Question: I would like to have more than a single 'UIBarButtonItem' on the right side of my 'UINavigationBar'. How can I achieve this?
An example of what I am trying are shown below - you can notice that the top right has more than one button.

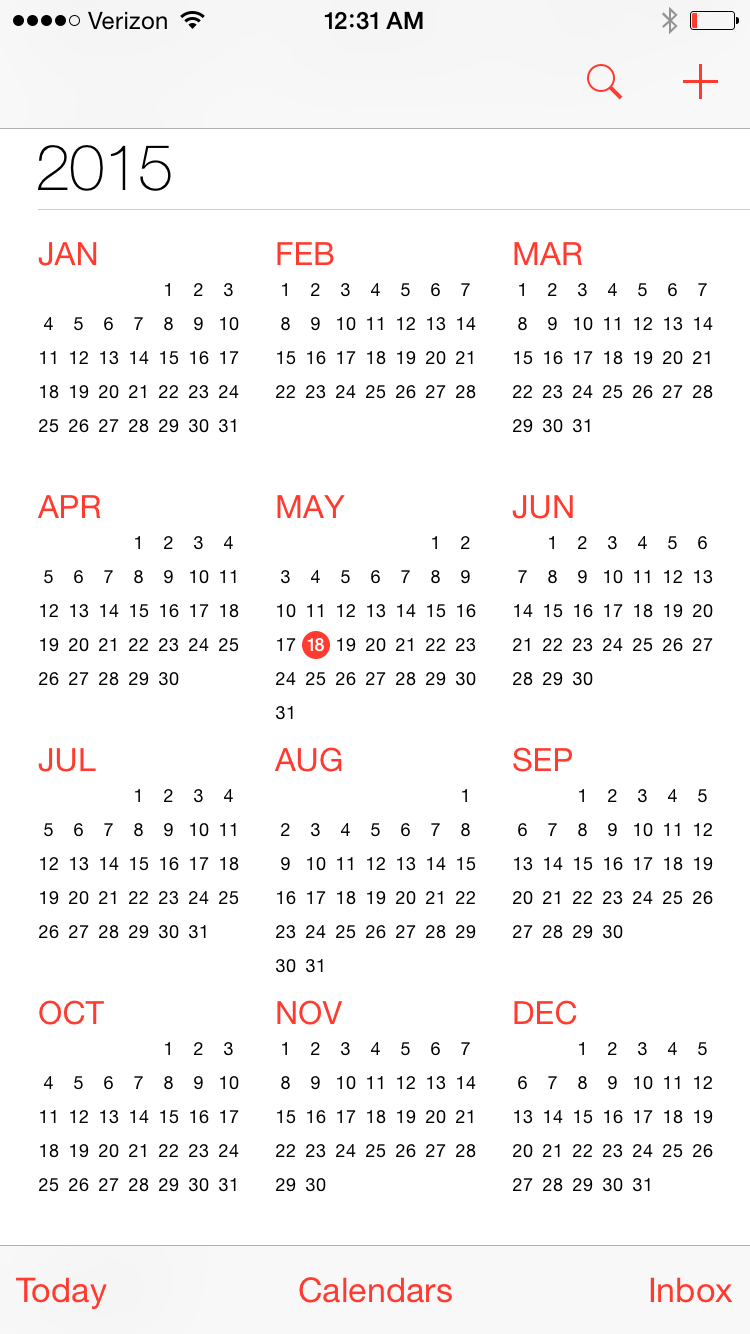
Answer: Use this in swift:
'''
override func viewDidLoad() {
super.viewDidLoad()
let editImage = UIImage(named: "plus")!
let searchImage = UIImage(named: "search")!
let editButton = UIBarButtonItem(image: editImage, style: .Plain, target: self, action: "didTapEditButton:")
let searchButton = UIBarButtonItem(image: searchImage, style: .Plain, target: self, action: "didTapSearchButton:")
navigationItem.rightBarButtonItems = [editButton, searchButton]
}
'''
Write the action functions like this:
'''
func didTapEditButton(sender: AnyObject){
...
}
func didTapSearchButton(sender: AnyObject){
...
}
'''
'''
override func viewDidLoad() {
super.viewDidLoad()
let editImage = UIImage(named: "edit")!
let searchImage = UIImage(named: "search")!
let editButton = UIBarButtonItem(image: editImage, style: .plain, target: self, action: #selector(didTapEditButton(sender:)))
let searchButton = UIBarButtonItem(image: searchImage, style: .plain, target: self, action: #selector(didTapSearchButton(sender:)))
navigationItem.rightBarButtonItems = [editButton, searchButton]
}
@objc func didTapEditButton(sender: AnyObject){
}
@objc func didTapSearchButton(sender: AnyObject){
}
'''